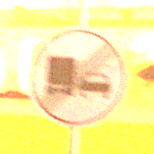
Verkehrszeichen: EndeUeberholverbotKraftfahrzeuge
Umgebung: Outdoor, Suburban
Tageszeit: Night
Wetter: PartlyCloudy
Licht: Artificial
Jahreszeit: NotSpecified
Kontrast: HighContrast